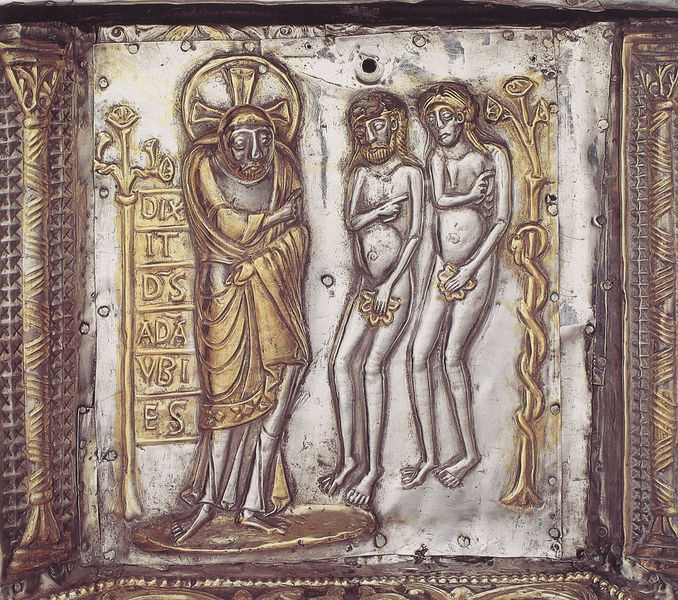
Titel: Reliquiar des Heiligen Isidor von León
Institution: León, Colegiata de San Isidoro
Schlagwörter: akt, baum, gott, nackt, ausschnitt, männer, säulen, bart, dix, silber, gold, blatt, garten, apfel, relief, äpfel, ornamente, metall, bronze, adam, eva, paradies, messing, buchstaben, schlange, heiligenschein, nimbus, eden, heilig, vertreibung, baum der erkenntnis, garten eden, genesis, feigenblatt, kreuznimbus, ottonisch, it, ds, m#nner, ubi, es, ada